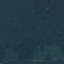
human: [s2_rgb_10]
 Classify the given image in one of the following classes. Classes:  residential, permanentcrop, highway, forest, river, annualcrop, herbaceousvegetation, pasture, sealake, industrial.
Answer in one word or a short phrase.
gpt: Forest